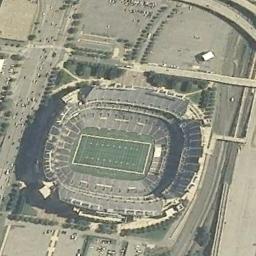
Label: stadium